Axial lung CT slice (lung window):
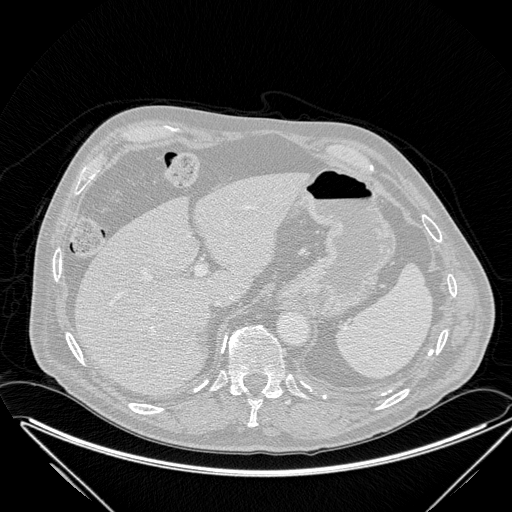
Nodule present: no